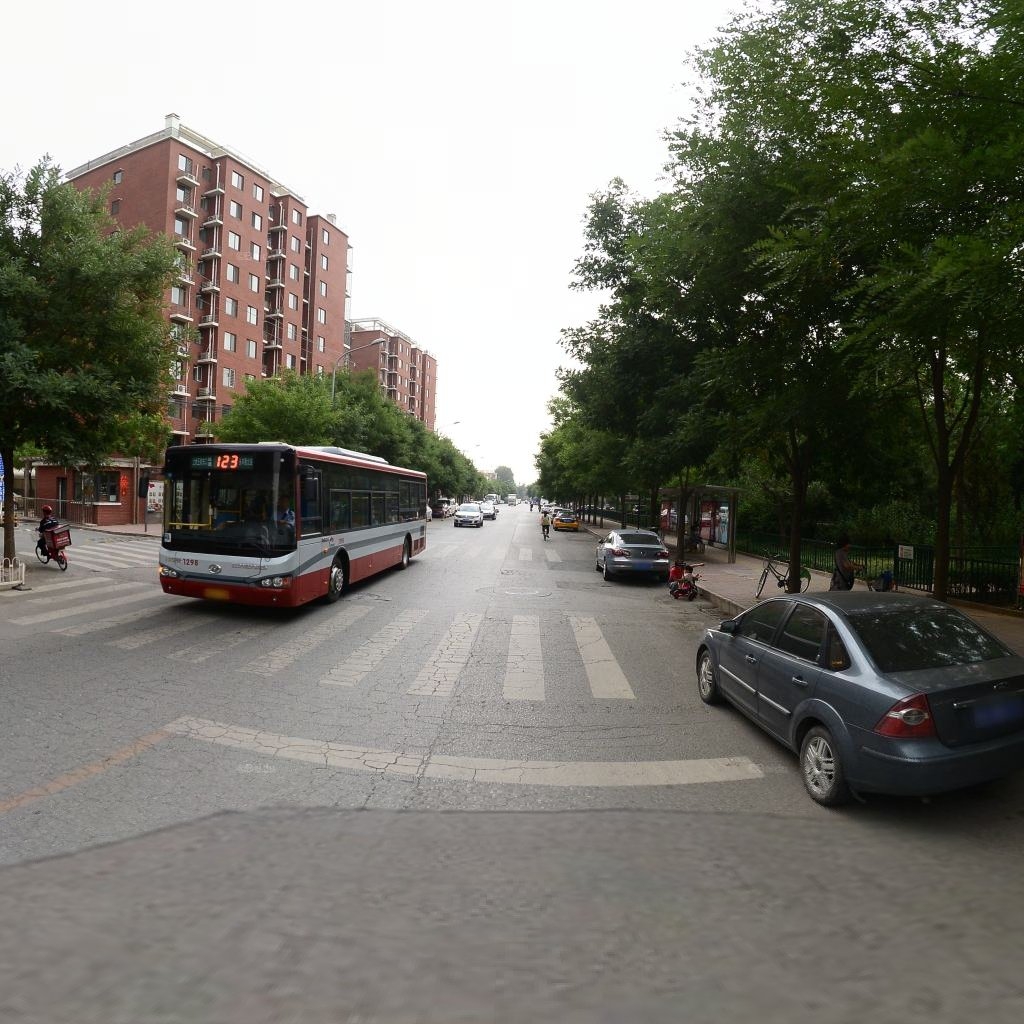
Region: Haidian
Road damage annotations: alligator crack, manhole cover, manhole cover